Current action and preconditions to check: trajectory_clear

Your task: For each precondition in the list above, predict whether it will hold at this action.

Consider the current scene as observed from the mobile robot's camera, and analyze the predicted future states of all dynamic agents (e.g., people, animals, vehicles, or any moving entities) within the NEXT SECOND.

IMPORTANT: Only answer "very likely" if you are absolutely certain—based on strong, clear evidence—that a dynamic agent will violate the precondition in the predicted future state. Do NOT answer "very likely" for unlikely, ambiguous, or low-probability risks.

Ask yourself for each precondition: Is there a high probability, with clear and convincing evidence, that the predicted future states of any dynamic agent will interfere with the predicted future state of the currently executing action within the NEXT SECOND, causing that precondition to fail?

Assess the risk level based on these predictions. Use "likely" or "very likely" if motions create a clear risk of interference.

Use "neutral" or "improbable" if agents are nearby but their predicted paths are clearly diverging or non-conflicting.

Failure Risk Categories: "very improbable", "improbable", "neutral", "likely", "very likely"

Answer Format: Output ONLY the probability_of_failure value from these categories: "very improbable", "improbable", "neutral", "likely", "very likely"

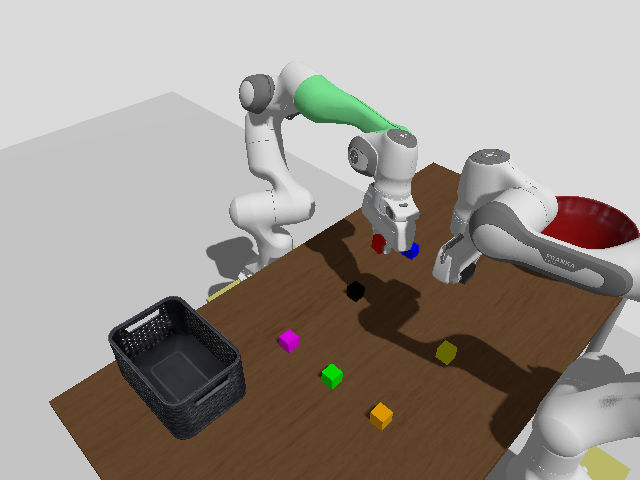

Answer: improbable